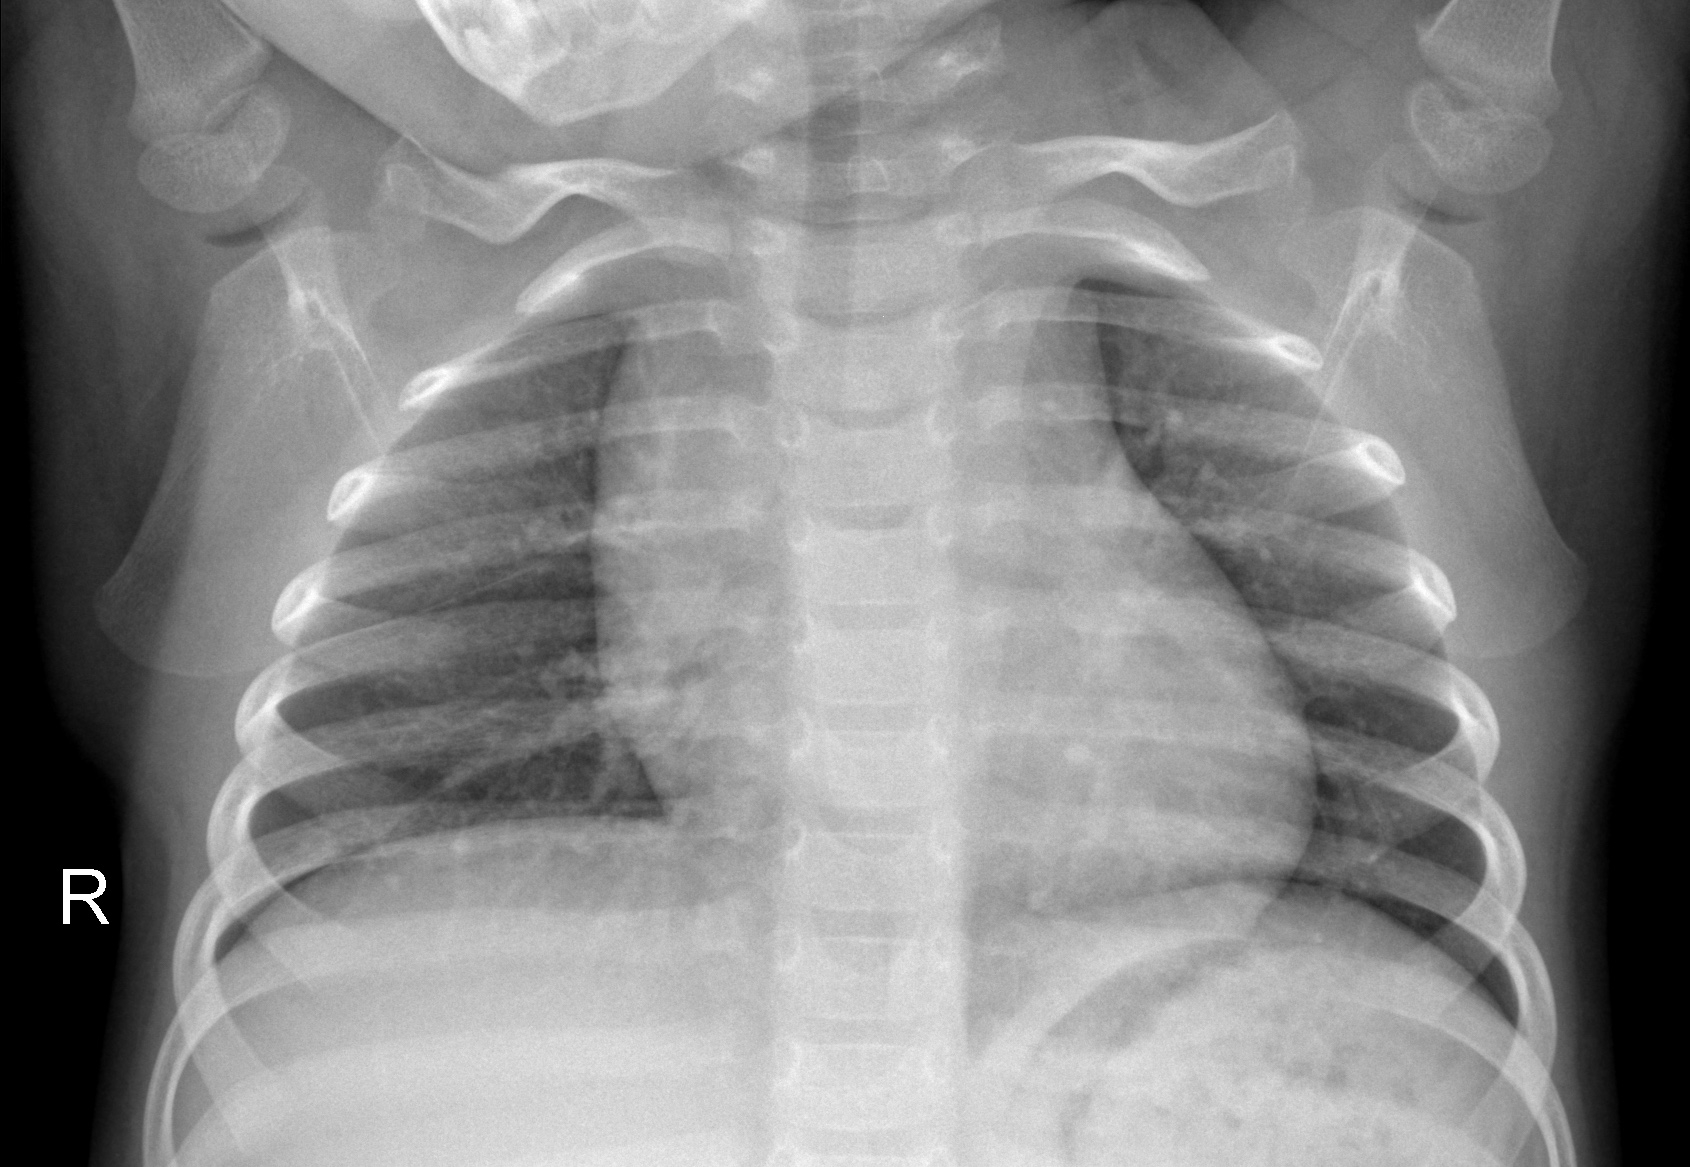
Diagnosis: NORMAL